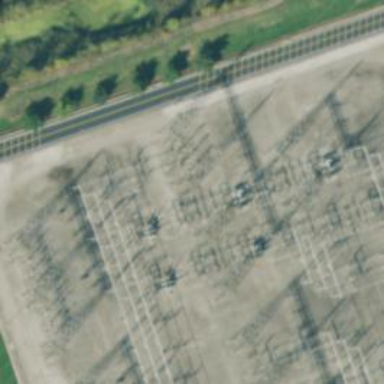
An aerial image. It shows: Switch used for power control.